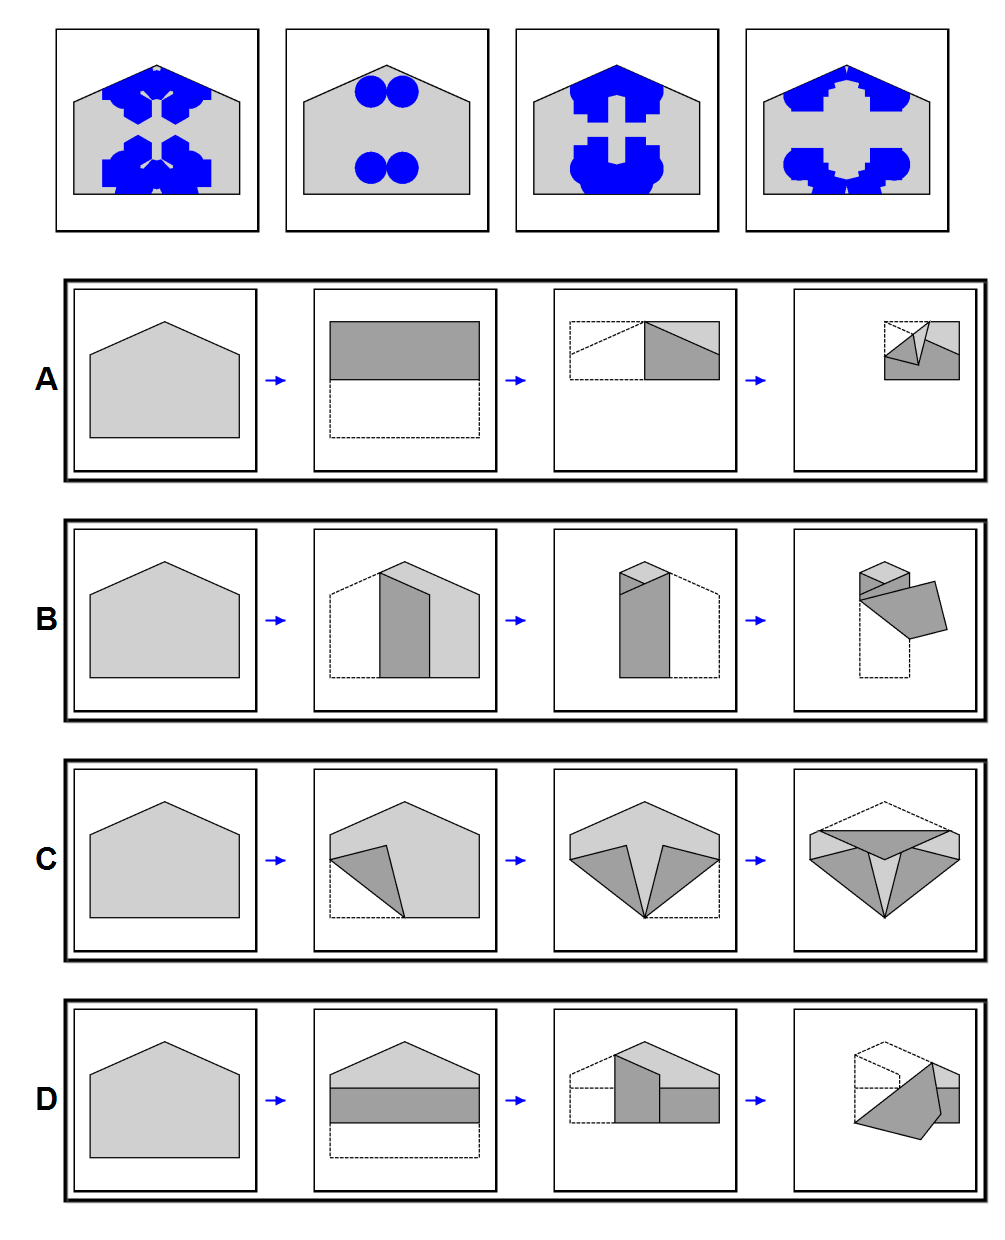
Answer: A